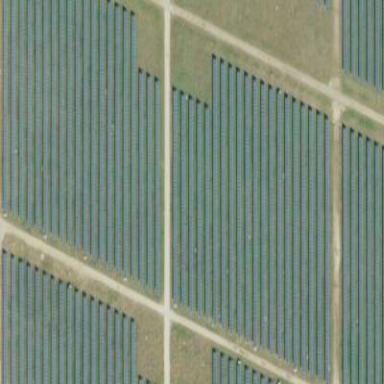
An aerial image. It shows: Solar power generator using photovoltaic method with solar photovoltaic panel types.